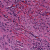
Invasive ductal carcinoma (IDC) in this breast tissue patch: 1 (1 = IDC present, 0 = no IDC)